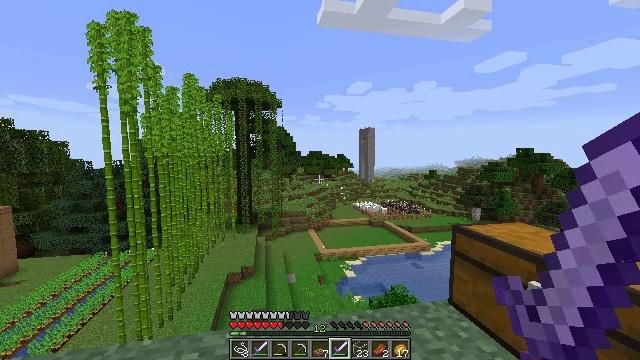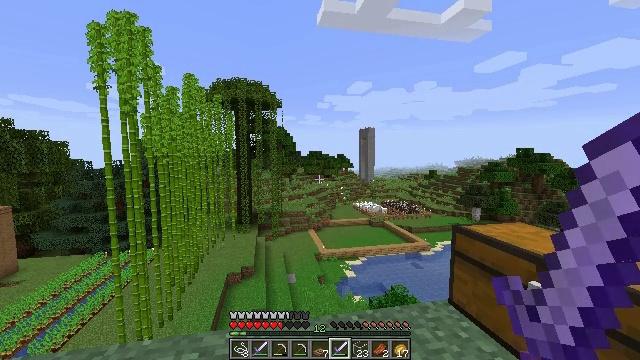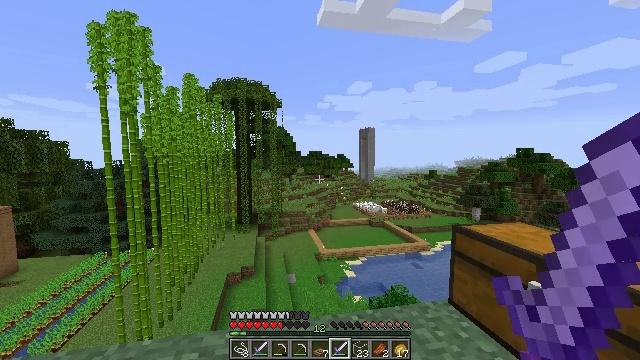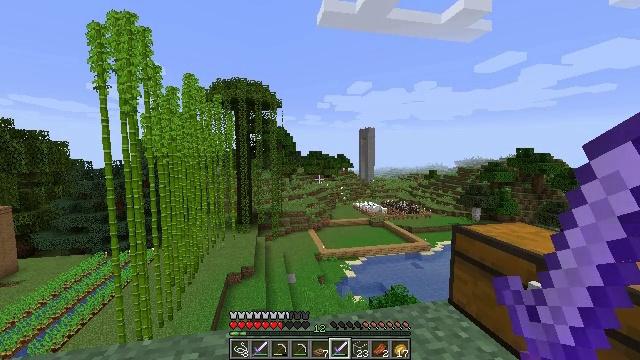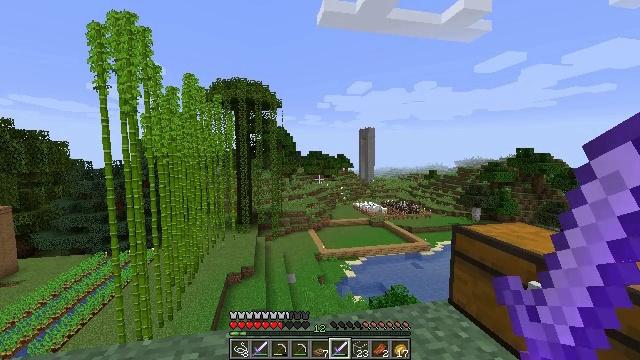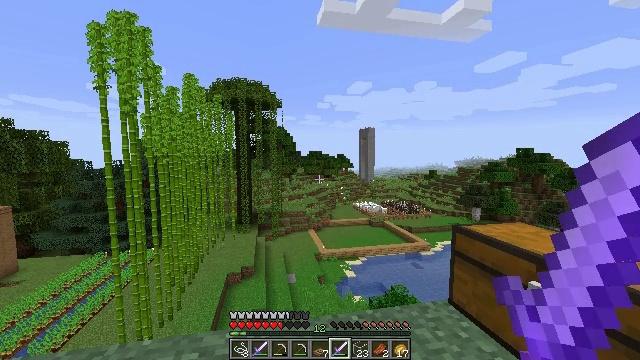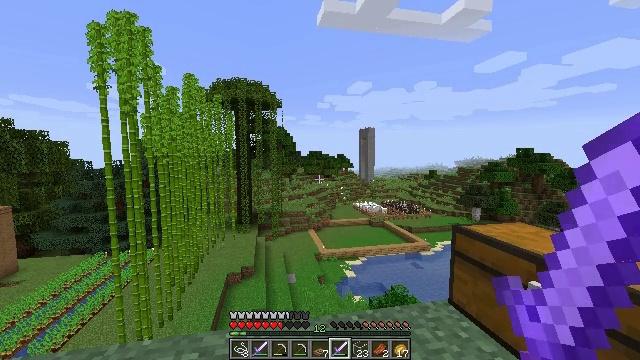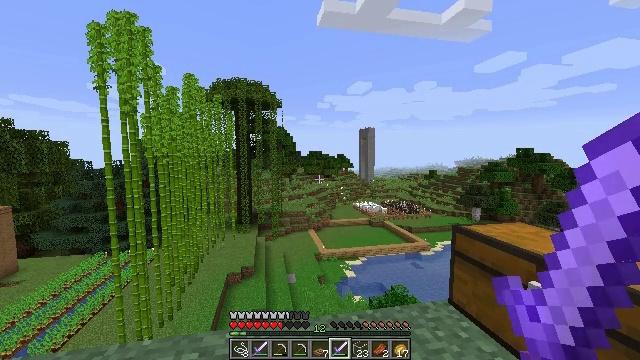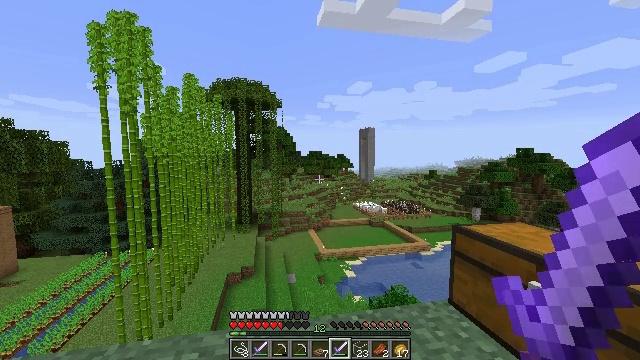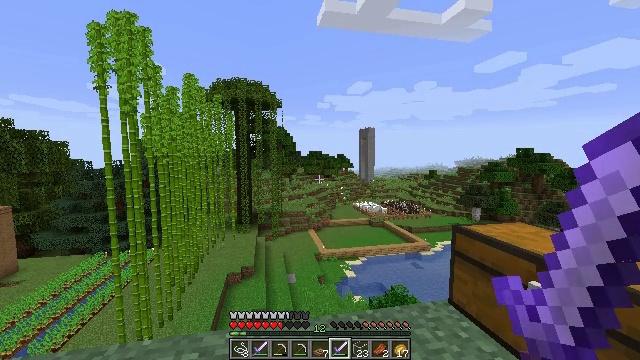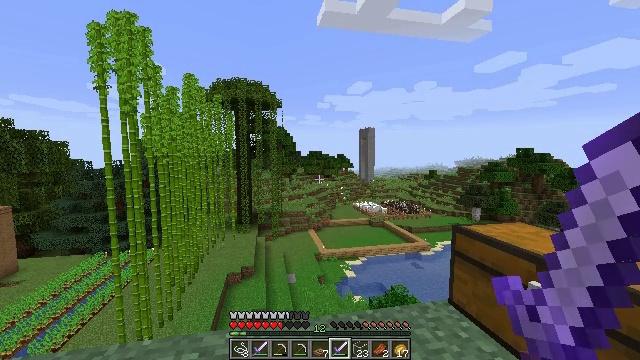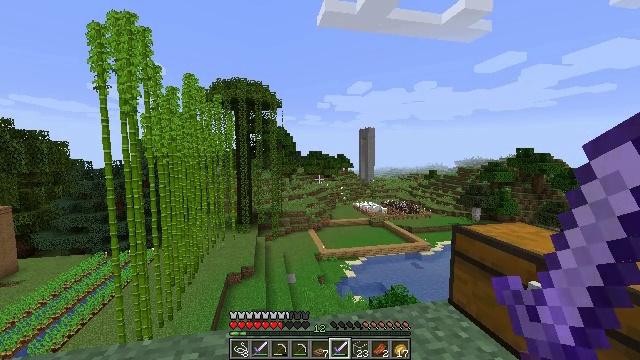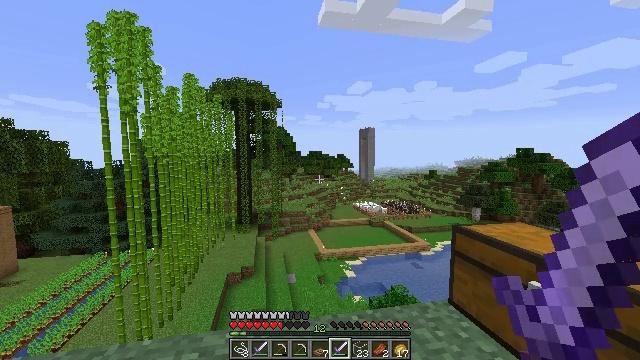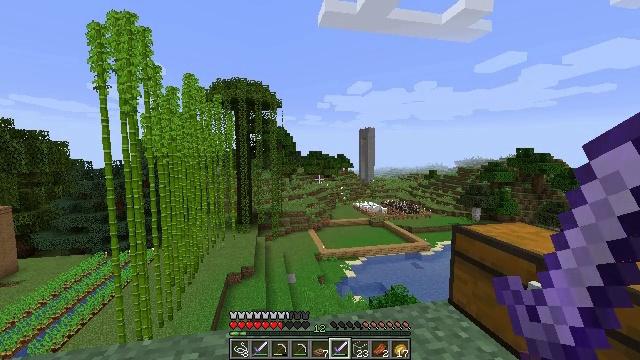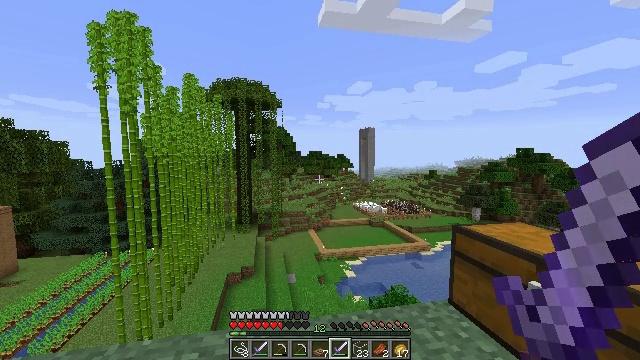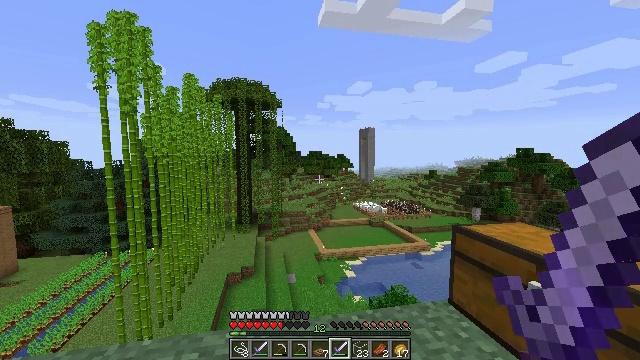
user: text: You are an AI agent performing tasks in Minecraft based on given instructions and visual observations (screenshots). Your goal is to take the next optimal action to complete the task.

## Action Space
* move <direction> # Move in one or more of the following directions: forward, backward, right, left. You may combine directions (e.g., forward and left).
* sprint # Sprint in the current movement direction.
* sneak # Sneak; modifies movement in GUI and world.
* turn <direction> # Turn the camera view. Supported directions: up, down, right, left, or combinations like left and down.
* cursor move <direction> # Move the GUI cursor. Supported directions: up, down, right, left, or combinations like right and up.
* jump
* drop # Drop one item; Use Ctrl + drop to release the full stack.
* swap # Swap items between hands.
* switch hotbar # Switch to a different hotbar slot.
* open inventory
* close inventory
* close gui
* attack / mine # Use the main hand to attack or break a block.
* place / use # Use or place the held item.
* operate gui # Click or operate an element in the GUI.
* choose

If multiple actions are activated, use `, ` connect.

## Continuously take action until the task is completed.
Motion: motion action
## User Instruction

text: Take paper and leather to craft a book.
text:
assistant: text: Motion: no_op
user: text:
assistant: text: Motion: no_op
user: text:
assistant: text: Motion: no_op
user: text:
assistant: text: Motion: no_op
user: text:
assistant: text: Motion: no_op
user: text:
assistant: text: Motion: no_op
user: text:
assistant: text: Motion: no_op
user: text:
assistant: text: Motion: no_op
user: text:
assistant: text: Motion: no_op
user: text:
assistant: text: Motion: no_op
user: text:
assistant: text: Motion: no_op
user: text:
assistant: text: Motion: no_op
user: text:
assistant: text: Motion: no_op
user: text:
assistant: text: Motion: no_op
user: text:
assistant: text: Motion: no_op
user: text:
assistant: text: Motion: no_op
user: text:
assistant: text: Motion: no_op
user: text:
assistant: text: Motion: no_op
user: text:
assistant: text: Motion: no_op
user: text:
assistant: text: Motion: no_op
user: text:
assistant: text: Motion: no_op
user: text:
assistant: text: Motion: no_op
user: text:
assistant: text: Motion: no_op
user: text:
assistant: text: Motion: no_op
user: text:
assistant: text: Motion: no_op
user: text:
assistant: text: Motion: no_op
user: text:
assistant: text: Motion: no_op
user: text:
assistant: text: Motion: no_op
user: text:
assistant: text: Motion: no_op
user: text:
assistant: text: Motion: no_op